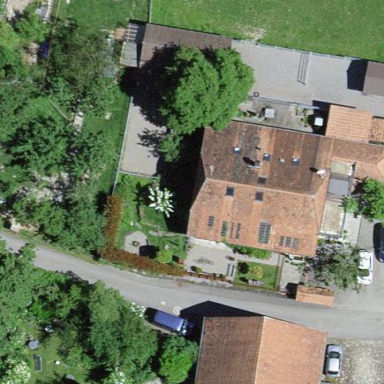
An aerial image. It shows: Farm building.